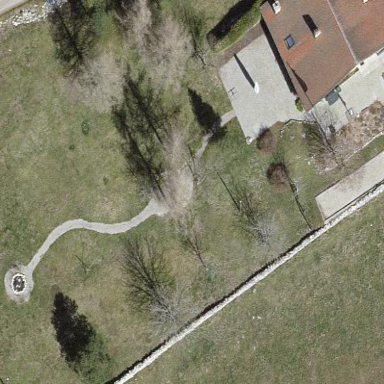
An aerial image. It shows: Residential garden.